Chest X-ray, AP view. Patient: 34 years old, sex M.
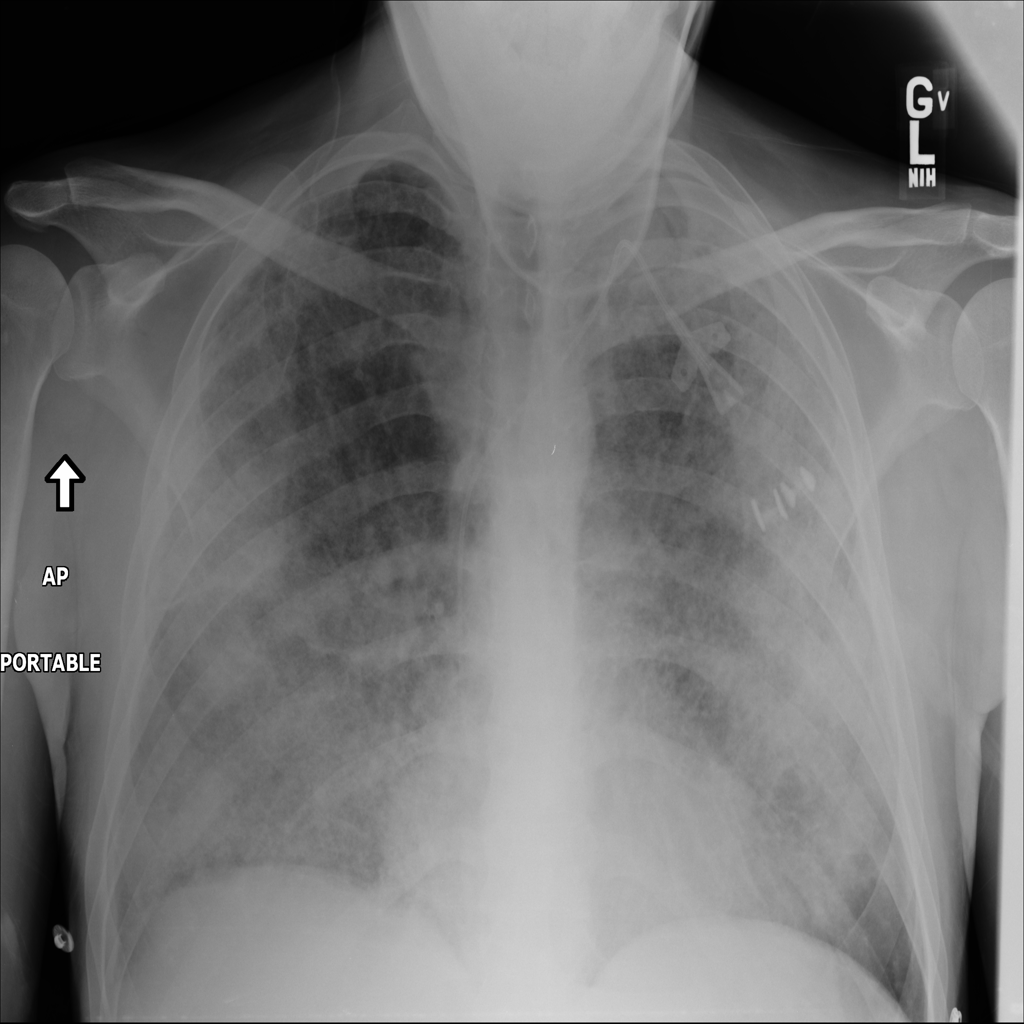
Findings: Infiltration